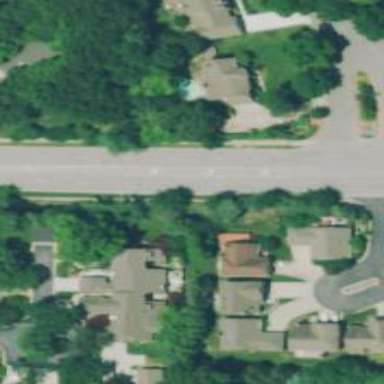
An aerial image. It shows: Secondary road.